Brain MRI, t2w sequence, axial 2D slice.
Patient: age 42, sex F, weight 90 kg, height 1.9 m
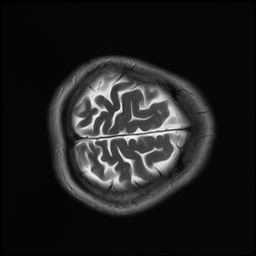